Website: macys
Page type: billing-address
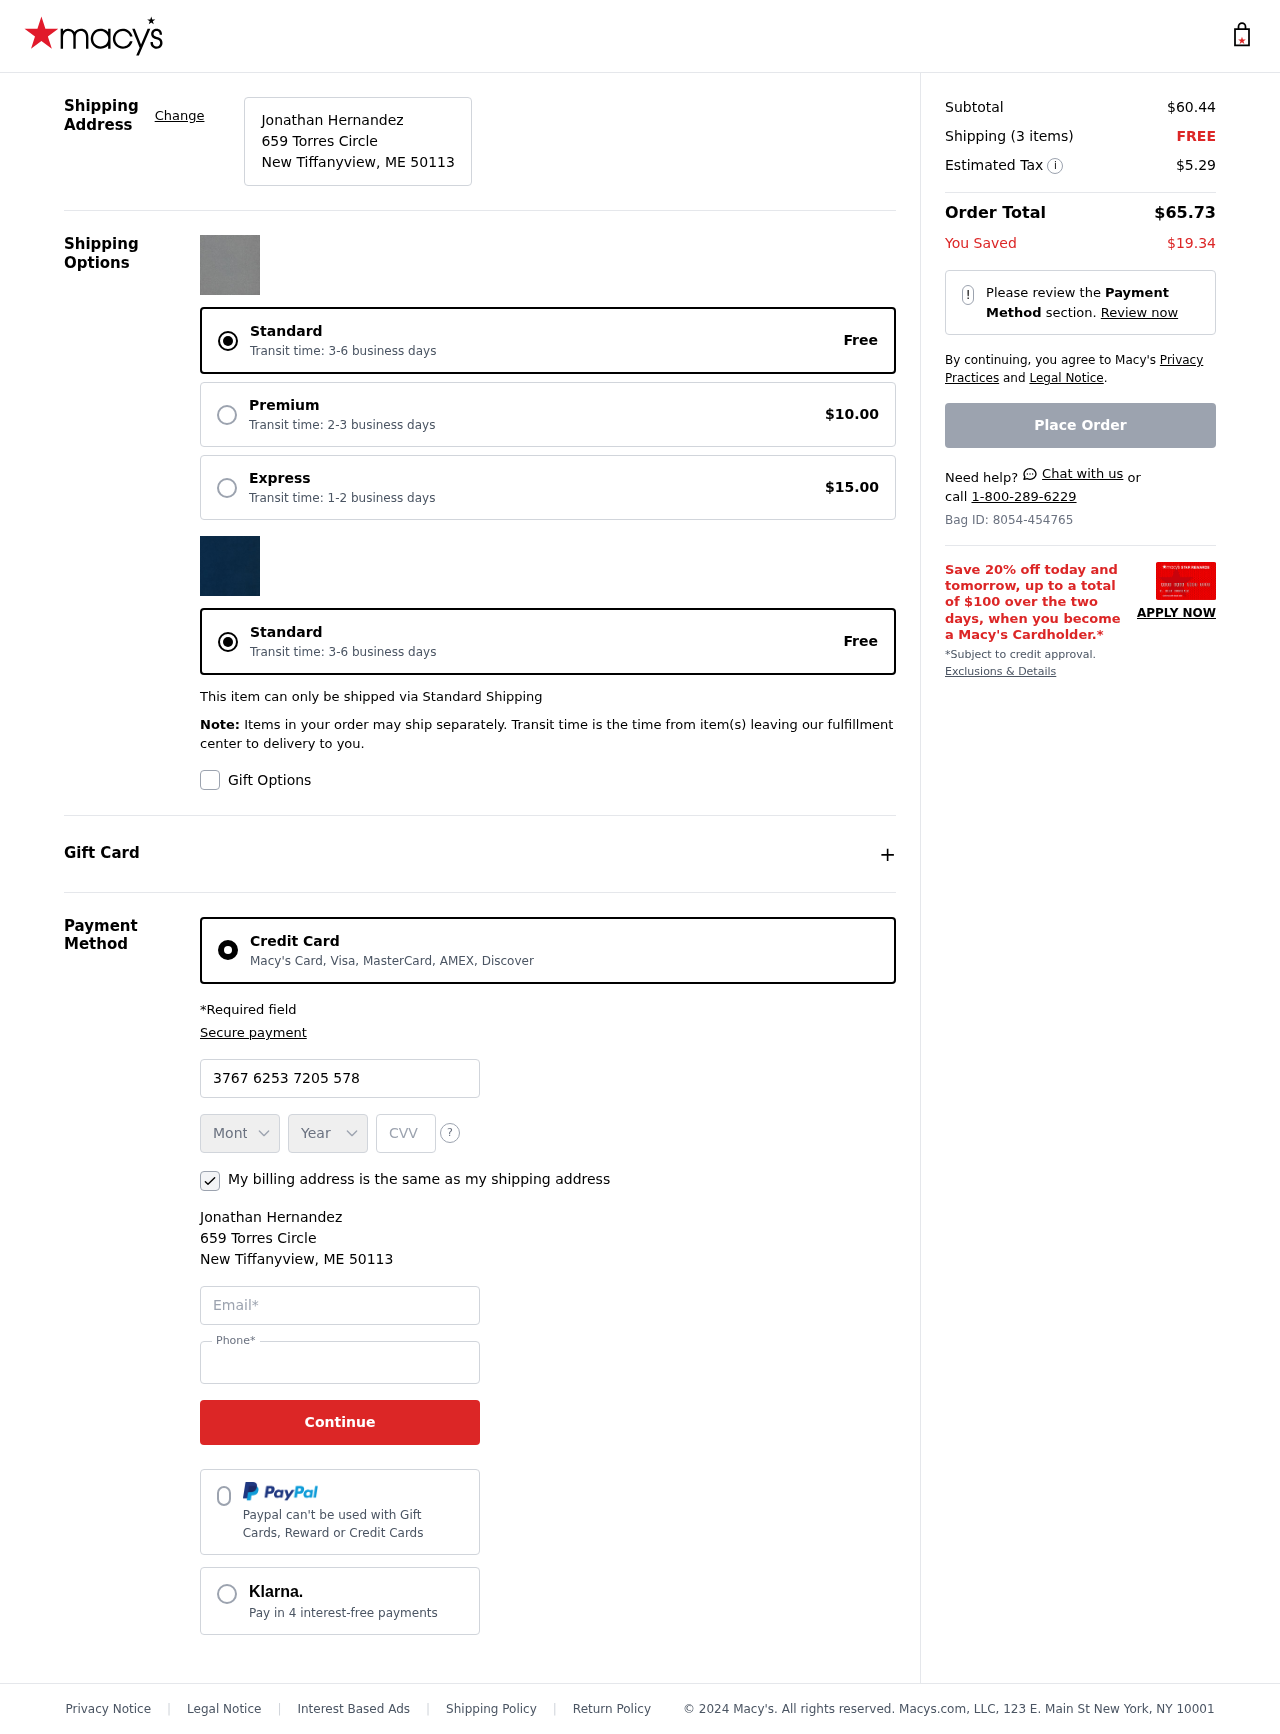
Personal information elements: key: PII_CARD_CVV
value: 4291
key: PII_CARD_EXPIRY_MONTH
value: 04
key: PII_CARD_EXPIRY_YEAR
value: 26
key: PII_CARD_NUMBER
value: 3767 6253 7205 578
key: PII_CITY_STATE_ZIP
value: New Tiffanyview, ME 50113
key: PII_EMAIL
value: jonathan.hernandez@hotmail.com
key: PII_FULLNAME
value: Jonathan Hernandez
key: PII_PHONE
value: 4437195455
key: PII_STREET
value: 659 Torres Circle
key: PII_FULLNAME2
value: Jonathan Hernandez
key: PII_STREET2
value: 659 Torres Circle
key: PII_CITY_STATE_ZIP2
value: New Tiffanyview, ME 50113
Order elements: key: ORDER_SUBTOTAL
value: $60.44
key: ORDER_NUM_ITEMS
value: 3
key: ORDER_SHIPPING_COST
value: FREE
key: ORDER_TAX
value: $5.29
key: ORDER_TOTAL
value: $65.73
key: ORDER_SAVINGS
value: $19.34
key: ORDER_ID
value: Bag ID: 8054-454765